Question: Please help me, I can't implement 'onBindViewHolder' in my RecyclerView in Kotlin. I want to make an adapter for my data cards using Reyclerview in Kotlin language android studio. But when I implement 'onBindViewHolder' my code throws an error. Please help.
'''
package com.brid.azis.vipgame.test.Adapter
import android.content.Context
import android.support.v7.widget.RecyclerView
import android.view.LayoutInflater
import android.view.ViewGroup
import android.view.View
import android.widget.TextView
import com.brid.azis.vipgame.R
import com.brid.azis.vipgame.test.DataModel.DataCard
class MissionViewAdapter(private val context: Context, private val cards:List<DataCard>):
RecyclerView.Adapter<RecyclerView.ViewHolder>() {
override fun onCreateViewHolder(parent: ViewGroup, viewType: Int) =
CardViewHolder(LayoutInflater.from(context).inflate(R.layout.item_mission,parent,false))
override fun getItemCount(): Int = cards.size
override fun onBindViewHolder(holder: CardViewHolder, position: Int) {
holder.bindCards(cards[position])
}
class CardViewHolder(view:View):RecyclerView.ViewHolder(view) {
val judul = view.findViewById<TextView>(R.id.tv_judulkartu)
val petunjuk = view.findViewById<TextView>(R.id.tv_petunjukkartu)
val tanggal = view.findViewById<TextView>(R.id.tv_tanggalmasukkartu)
fun bindCards(cards:DataCard) {
judul.text = cards.judul
petunjuk.text = cards.petunjuk
tanggal.text = cards.tanggal
}
}
}
'''

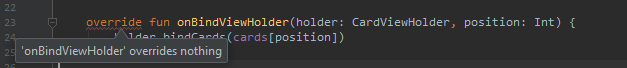
Answer: Just change this line
'''
class MissionViewAdapter(private val context: Context, private val cards:List<DataCard>):
RecyclerView.Adapter<RecyclerView.ViewHolder>() {
'''
to
'''
class MissionViewAdapter(private val context: Context, private val cards:List<DataCard>):
RecyclerView.Adapter<MissionViewAdapter.CardViewHolder>() {
'''
Actually, you are using the main 'ViewHolder' class of RecyclerView. That's why your parameters are wrong of 'bindViewHolder' method and you are getting that error. In this case, your 'onBindViewHolder' method should look like this:
'''
override fun onBindViewHolder(holder: RecyclerView.ViewHolder, position: Int) {
'''